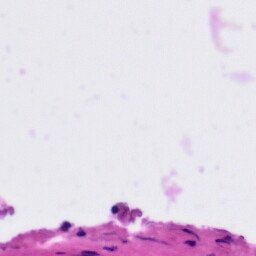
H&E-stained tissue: Tonsil